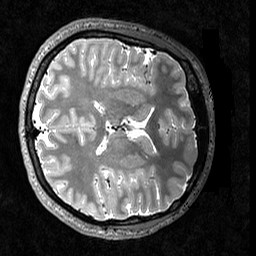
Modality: T2w
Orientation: axial
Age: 25
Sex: female
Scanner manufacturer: siemens
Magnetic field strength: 3 T
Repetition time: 3.2 s
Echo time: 0.565 s